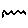
Label: zigzag